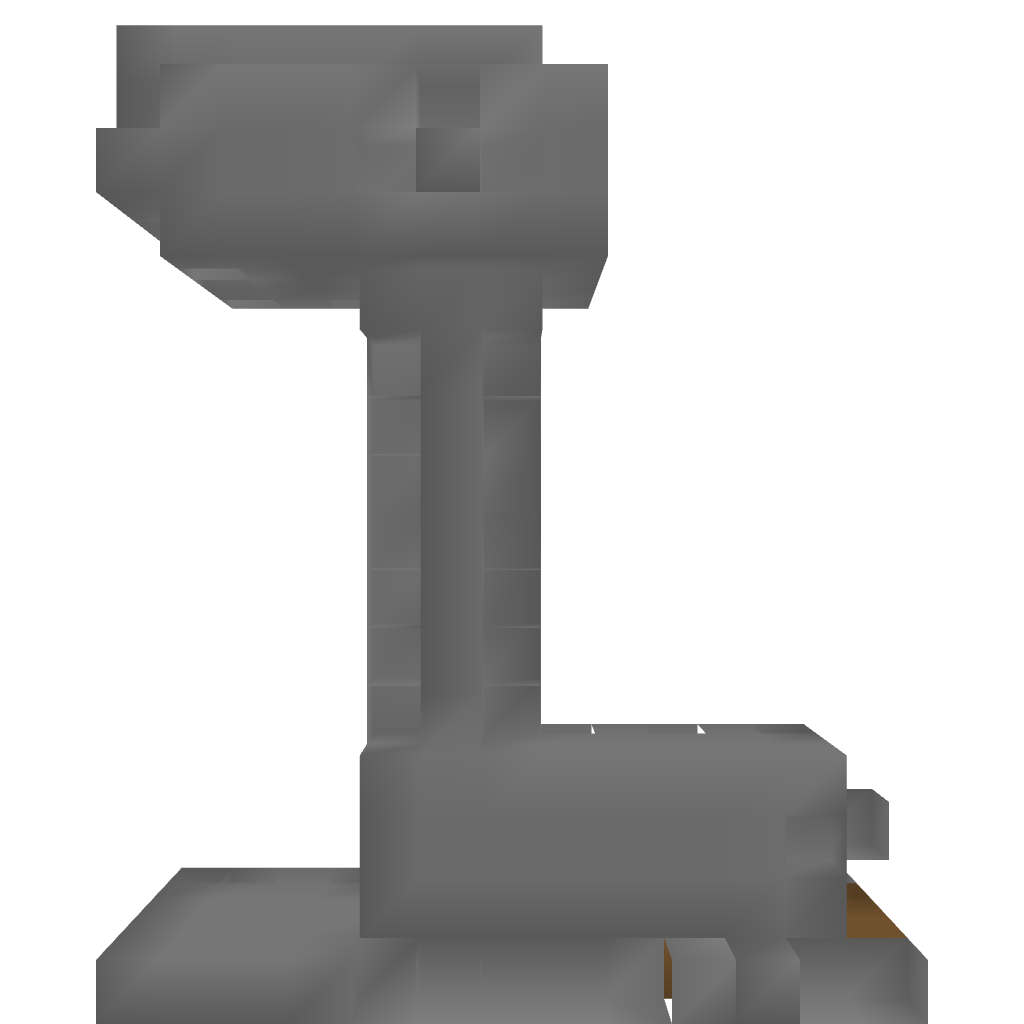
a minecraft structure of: multifire trap trigger bad low quality